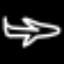
Label: airplane